Aerial crown-view tile of a tropical tree (Barro Colorado Island, Panama), acquired 20250818:
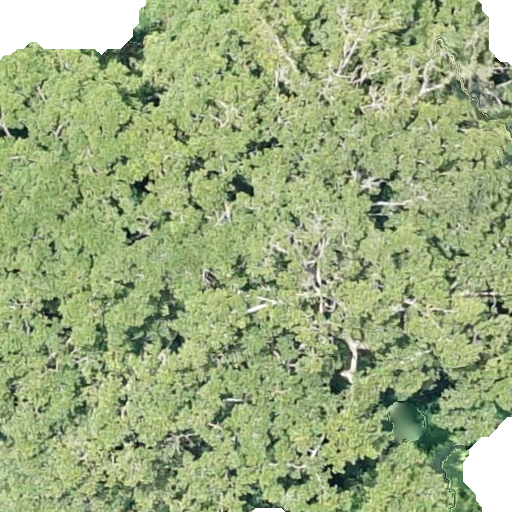
Species: Brosimum alicastrum
GBIF accepted scientific name: Brosimum alicastrum
Crown area: 427.808 m²